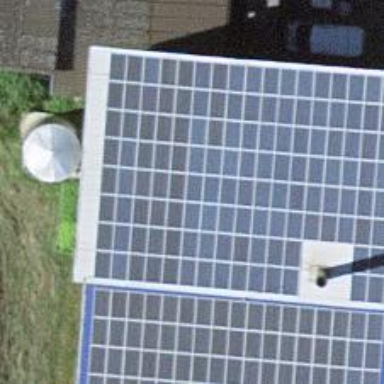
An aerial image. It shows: Solar power generator using photovoltaic method with solar photovoltaic panel types.